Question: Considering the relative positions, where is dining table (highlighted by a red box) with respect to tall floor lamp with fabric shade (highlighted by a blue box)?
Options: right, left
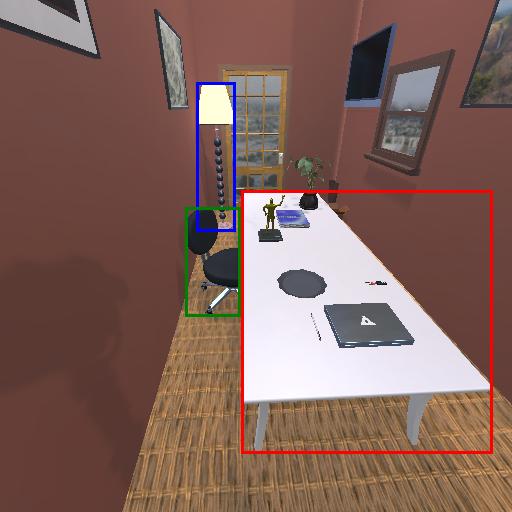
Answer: right